Question: Ok, I moved all my Xcode projects to my new MBP. After doing this, I am trying to get my new app build to submit to Apple. I have the Distribution Provisioning Profile installed on my computer and set in the app, but under Distribution setting, it shows iPhone Developer, instead of iPhone Distribution. What am I forgetting to do?

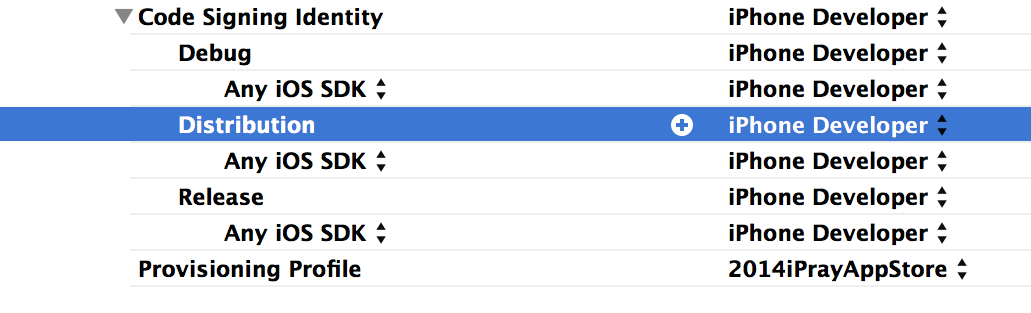
Answer: I ended up revoking my old certificate, requesting a new one, adding that to Keychain, updating my provisoning profiles for that, and it worked finally.